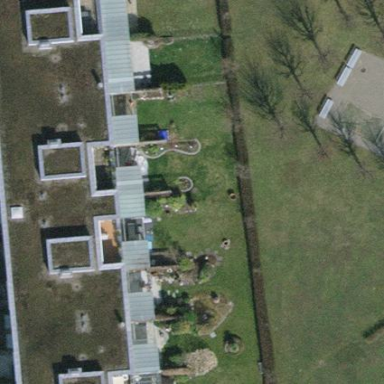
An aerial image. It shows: Terrace building with flat roof.